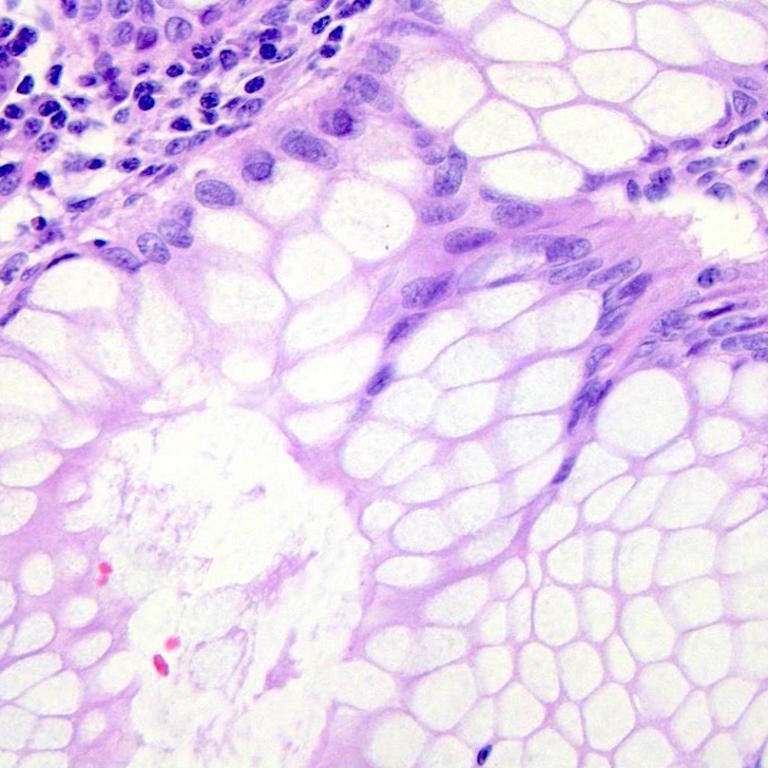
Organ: colon
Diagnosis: benign